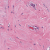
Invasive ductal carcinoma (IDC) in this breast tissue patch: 0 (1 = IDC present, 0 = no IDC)